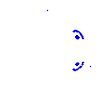
Particle: kaon